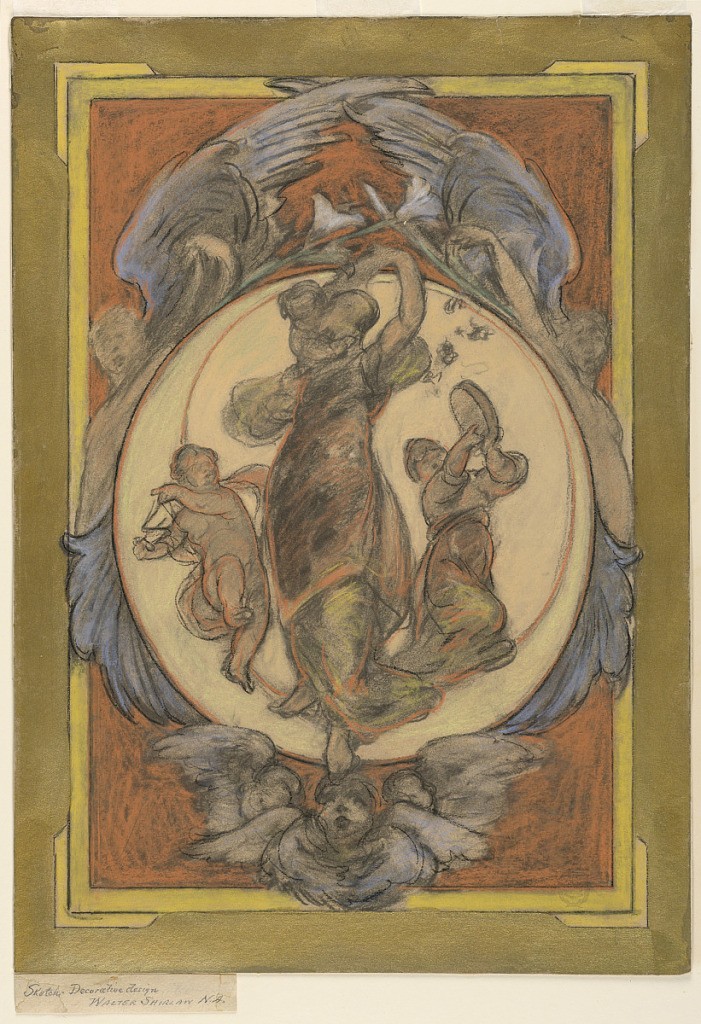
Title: Study for "The Crescent Moon"
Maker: Walter Shirlaw, American, b. Scotland, 1838–1909
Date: ca. 1897
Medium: Black crayon and pastel on paper with gold border
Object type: Drawing
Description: Two winged half-size figures and a cherub frame a central, circular compostiion.  In the center, a dancing woman is embraced by a child; figures, possibly children, to her left and right hold a tambourine and a triangle, respectively. Background framed by gold.